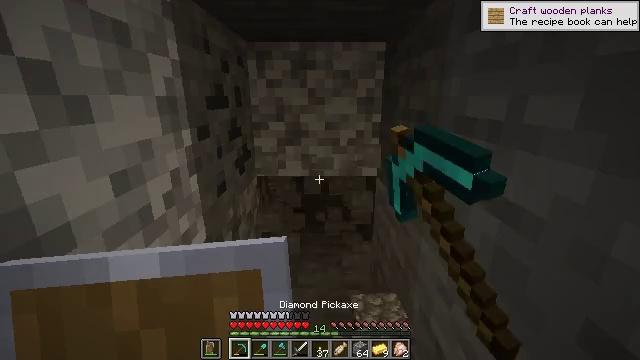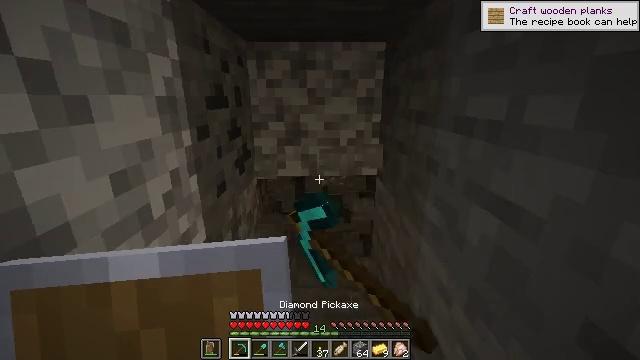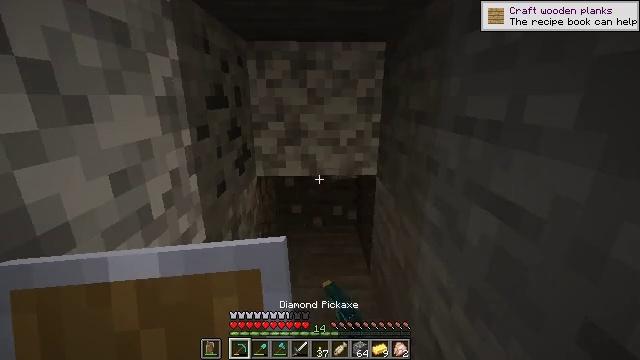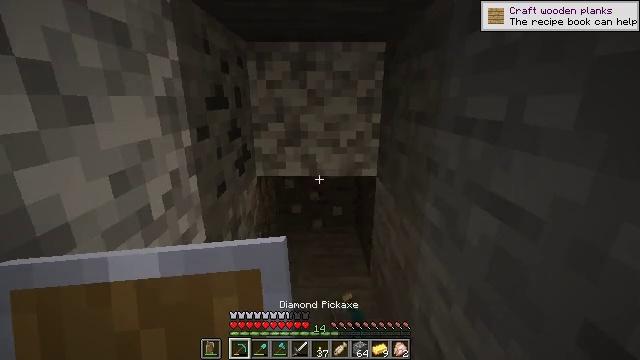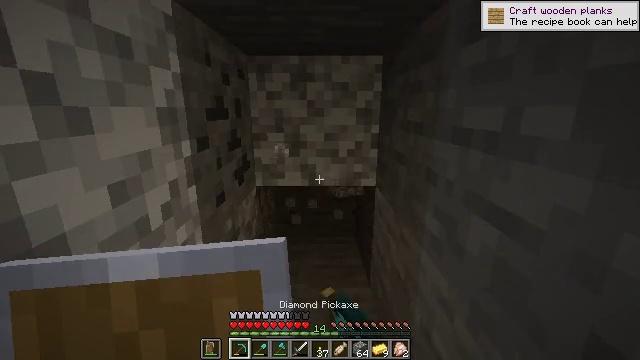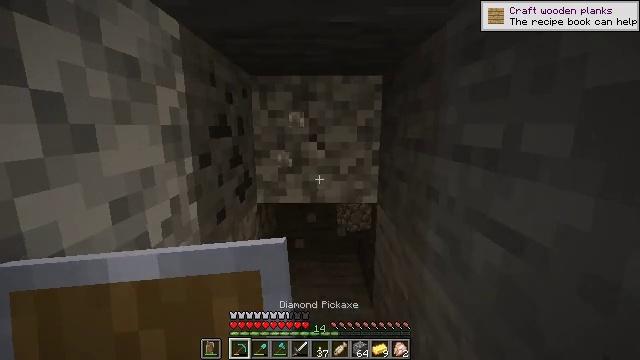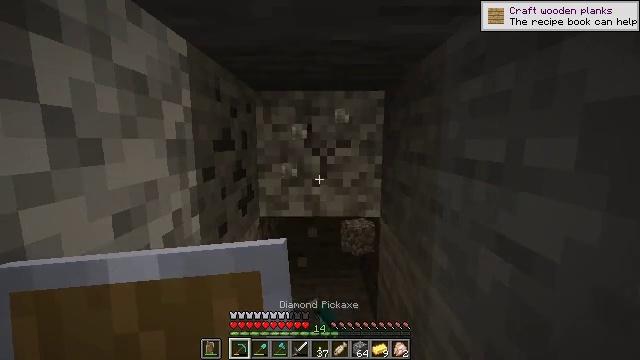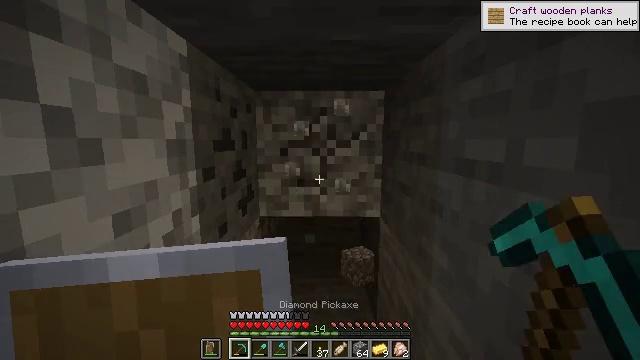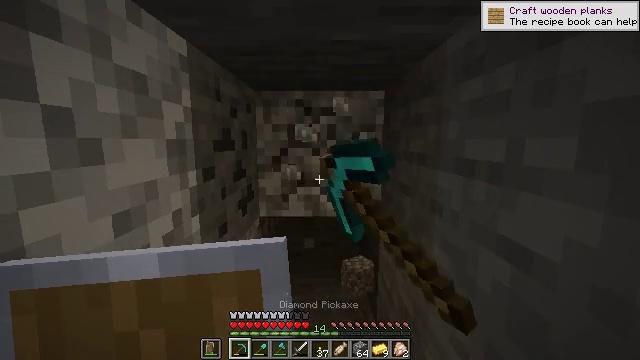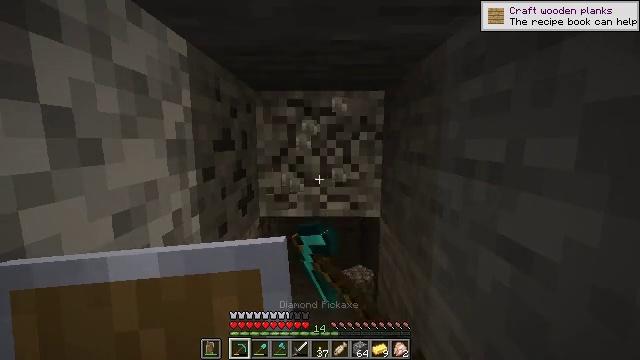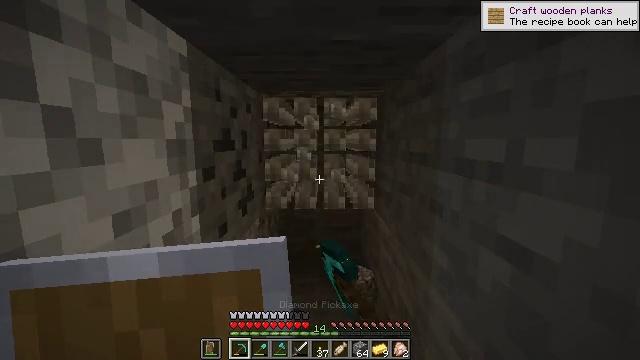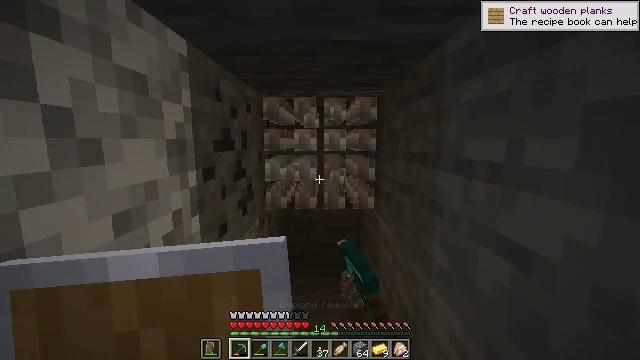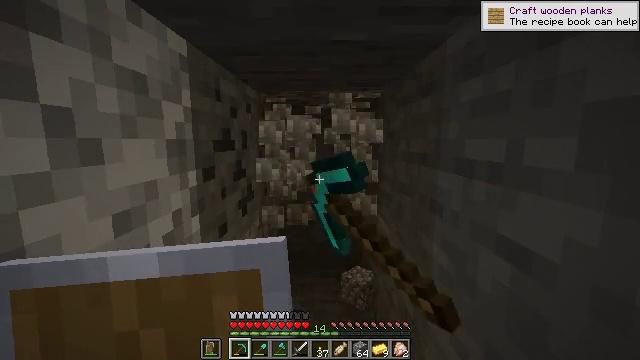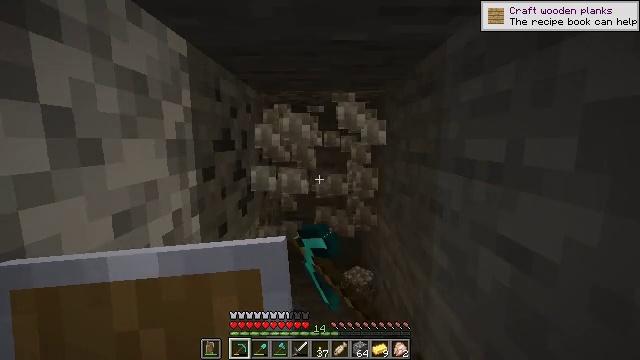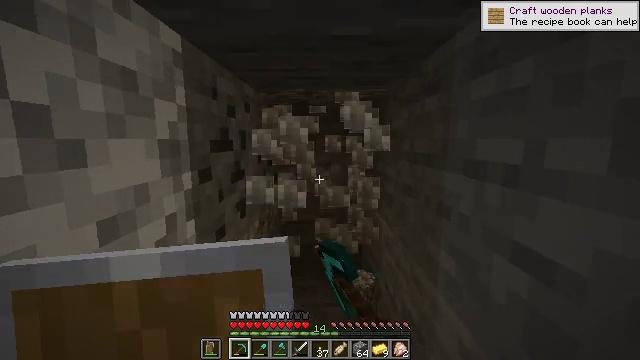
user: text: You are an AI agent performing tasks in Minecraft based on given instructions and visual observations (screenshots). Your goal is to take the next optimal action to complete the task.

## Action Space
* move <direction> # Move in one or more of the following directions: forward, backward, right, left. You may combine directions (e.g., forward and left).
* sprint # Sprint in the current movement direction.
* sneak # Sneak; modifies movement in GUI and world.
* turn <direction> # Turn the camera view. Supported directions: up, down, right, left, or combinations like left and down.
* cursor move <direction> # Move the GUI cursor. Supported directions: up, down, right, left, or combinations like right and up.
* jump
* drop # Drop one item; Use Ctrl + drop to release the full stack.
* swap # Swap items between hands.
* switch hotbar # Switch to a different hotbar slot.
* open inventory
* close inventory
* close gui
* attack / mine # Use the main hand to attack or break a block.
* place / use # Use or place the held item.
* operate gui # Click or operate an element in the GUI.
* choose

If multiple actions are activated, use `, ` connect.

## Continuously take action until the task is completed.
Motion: motion action
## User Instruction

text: Collect diorite
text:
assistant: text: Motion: attack / mine
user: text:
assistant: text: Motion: attack / mine
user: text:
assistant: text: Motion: attack / mine
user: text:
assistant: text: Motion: turn up, attack / mine
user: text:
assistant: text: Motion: turn up, attack / mine
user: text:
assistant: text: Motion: turn up, attack / mine
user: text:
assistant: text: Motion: attack / mine
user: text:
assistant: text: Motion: attack / mine
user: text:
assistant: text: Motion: attack / mine
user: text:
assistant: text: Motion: attack / mine
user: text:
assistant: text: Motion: attack / mine
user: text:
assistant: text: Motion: attack / mine
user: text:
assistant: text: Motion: attack / mine
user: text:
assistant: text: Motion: move forward, attack / mine
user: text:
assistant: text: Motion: attack / mine